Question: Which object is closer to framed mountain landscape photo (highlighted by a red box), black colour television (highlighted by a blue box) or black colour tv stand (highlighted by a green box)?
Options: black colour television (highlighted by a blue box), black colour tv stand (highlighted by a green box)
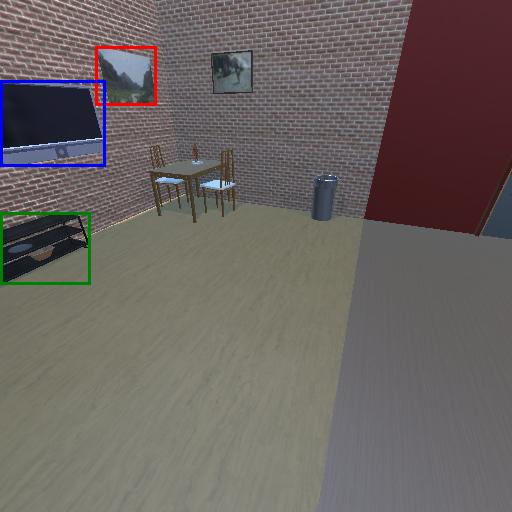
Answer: black colour television (highlighted by a blue box)